Question: What is the group name?
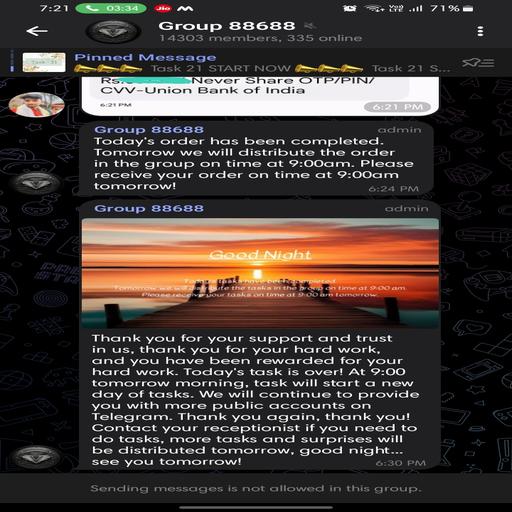
Answer: Group 88688